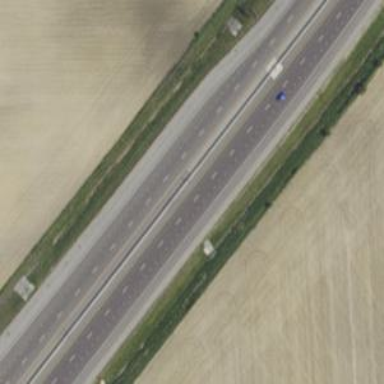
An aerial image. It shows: Motorway junction.